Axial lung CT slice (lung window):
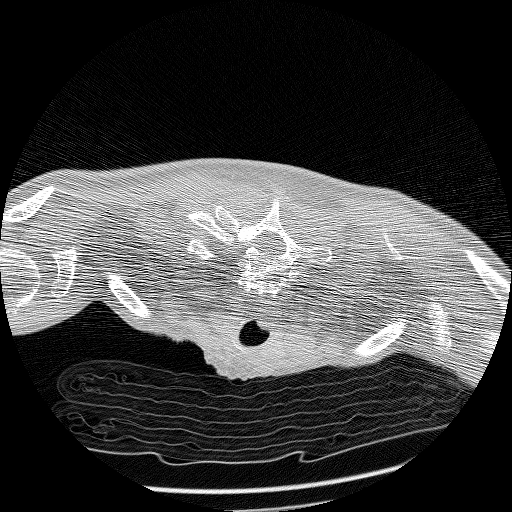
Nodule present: no